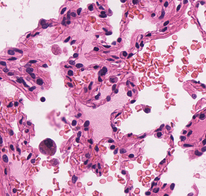
Tumor epithelial tissue: no
Tumor-associated stroma tissue: no
Normal tissue: yes